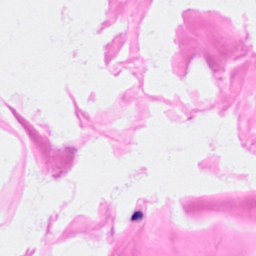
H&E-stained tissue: Breast